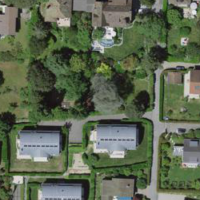
EUNIS habitat code: 55
Species observed at this site:
Fagus sylvatica